Question: I've downloaded the file in IOS and successfully opened in the player in the current session of application in which it was downloaded. after downloading the file, my path was :
'''
file:///var/mobile/Containers/Data/Application/2644B0D9-A68E-4A70-BAC3-2747949A980D/Documents/videoplayback.m4a
'''
but when I close the application and try to use the same URL in the next session i.e. when the app is opened again, it just doesn't work. when I check the container it shows that the file is still there.

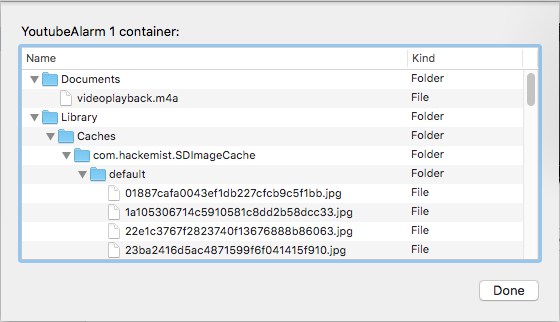
Answer: Every session is unique, you must get it like this
'''
func url(for fileName: String, extension: String) -> URL? {
guard let documentsURL = FileManager.default.urls(for: .documentDirectory, in: .userDomainMask).first else { return nil }
return documentsURL.appendingPathComponent(fileName).appendingPathExtension(extension)
}
'''
'''
let url = url(for: "videoplayback", extension: "m4a")
'''